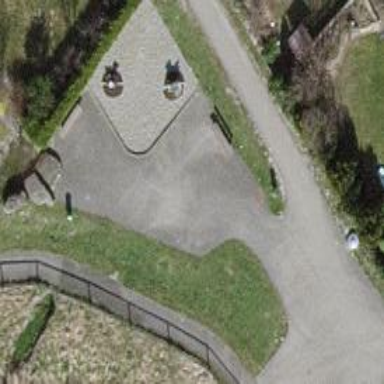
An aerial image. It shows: Bench.